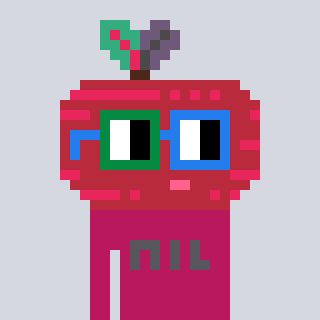
a pixel art character with square green and blue glasses, a beet-shaped head and a darkpink-colored body on a cool background